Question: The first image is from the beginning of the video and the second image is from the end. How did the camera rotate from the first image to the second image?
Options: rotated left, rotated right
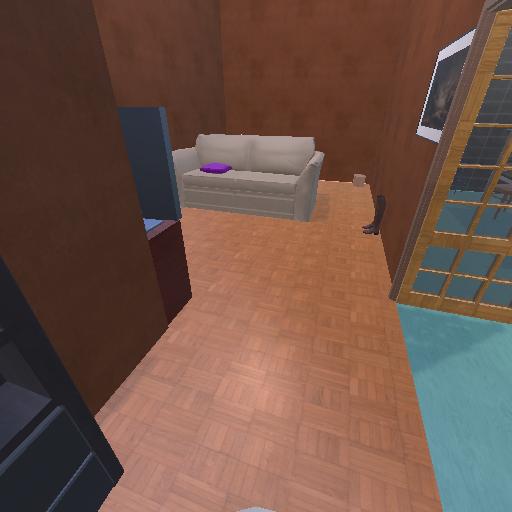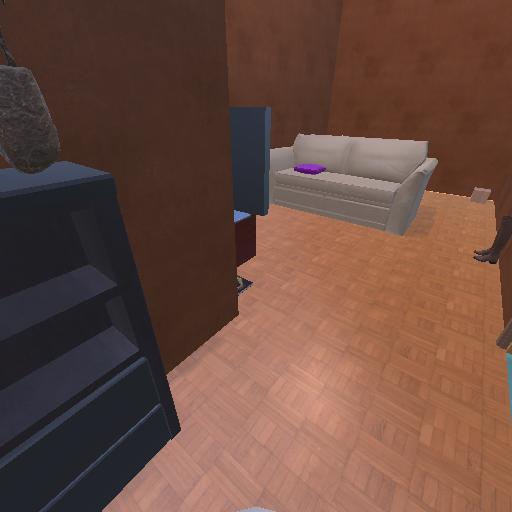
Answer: rotated left